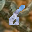
Label: 6